Question: I am trying to exploit some features of R to plot some crypto data. I am trying to use some examples found at <URL>
but I am having an issue since on the Z axis I do not get any data. I have on the x,-axis time and price and I want to plot the volume on the z-axis (third column of the file). At the moment I do not see the z values of the volume.
I am sending the R script that I am using:
'''
library(tidyverse)
library(viridis)
library(rayshader)
library(ggplot2)
dec = "."
btcUSDT <- read.csv("test orderbook/data/BTC_USDT 20220720_r.txt",header=TRUE,sep=";",dec=dec,strip.white = TRUE)
head(btcUSDT)
class(btcUSDT$time)
class(btcUSDT$price)
class(btcUSDT$volume)
btcUSDT %>%
ggplot(aes(x = time, y = price) ) +
geom_tile(aes(fill = volume),size=1,color="black") +
scale_x_continuous("Time") +
scale_y_discrete("Price") +
ggtitle("USDT order book") +
labs(caption = "2022-07-23 data") +
theme(axis.text = element_text(size = 12),
title = element_text(size = 12,face="bold"),
panel.border= element_rect(size=2,color="black",fill=NA)) ->
nn_gg
plot_gg(nn_gg, multicore = TRUE, width = 6, height = 5.5, scale = 300,
background = "#afceff",shadowcolor = "#3a4f70")
'''
And I am sending a few rows of my sample data:
'''
head(btcUSDT)
time price volume
1 1.658332e+12 24177.8 1.533
2 1.658332e+12 24178.3 1.535
3 1.658332e+12 24179.1 3.650
4 1.658332e+12 24179.8 3.950
5 1.658332e+12 24179.9 4.241
6 1.658332e+12 24180.0 35.546
class(btcUSDT$time)
[1] "numeric"
class(btcUSDT$price)
[1] "numeric"
class(btcUSDT$volume)
[1] "numeric"
'''
And an image result that I get

Please note that samples from <URL> are reproduced properly in my R Studio so all libraries works fine.
The file with data that I am using is available here <URL>
Can anyone help to solve the problem?
Thanks
I have changed the data set and values of z axis are plotted but it seems that these have not the correct size (z values seems small). In the previous data set z ranges are [0.60] now are [0,300] and this is the new result that i get
<URL>
The R script is pretty much the same:
'''
library(tidyverse)
library(viridis)
library(rayshader)
library(ggplot2)
dec = "."
binancebtcUSDT <- read.csv("test orderbook/data/btcusdtbinance 20220720.csv",header=TRUE,sep=",",dec=dec,strip.white = TRUE)
head(binancebtcUSDT)
class(binancebtcUSDT$time)
class(binancebtcUSDT$price)
class(binancebtcUSDT$volume)
max(binancebtcUSDT$price)
min(binancebtcUSDT$price)
max(binancebtcUSDT$volume)
min(binancebtcUSDT$volume)
binancebtcUSDT %>%
ggplot(aes(x = time, y = price)) +
geom_tile(aes(color = volume),size=3, alpha= 0.1) +
scale_color_gradient(low = "dark red", high = "steelblue", na.value = NA) +
scale_x_continuous("Time", expand=c(0,0)) +
scale_y_discrete("Price", expand=c(0,0)) +
ggtitle("Binance BTC/USDT order book") +
labs(caption = "2022-07-20 data") +
coord_cartesian(ylim=c(23418.3, 24196.3), xlim=c(1658331502525,1658339456644)) +
theme(axis.text = element_text(size = 12),
title = element_text(size = 12,face="bold"),
panel.border= element_rect(size=2,color="black",fill=NA)) ->
binance_plt
plot_gg(binance_plt, multicore = TRUE, width = 6, height = 5.5, scale = 300,
background = "#afceff",shadowcolor = "#3a4f70")
'''
I have tried to change the scale in plot_gg but only the z scale outside the plot changes. This is the new dataset that I am using <URL>
Any idea to solve the new issue? Thanks
I have found out that the data set contains a few elements in the range 100-300 and this causes such representation issue. Is there a way to change the scale of the z values?
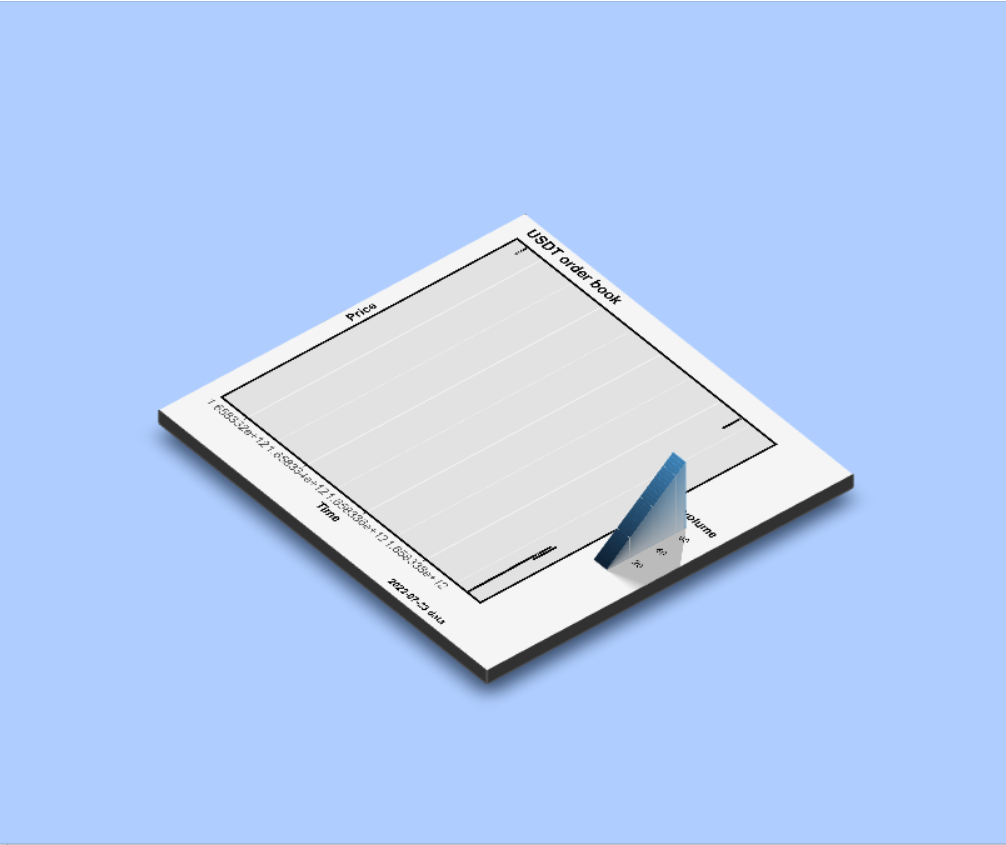
Answer: looks like "'fill'" is not the right argument for 'geom_tile': you need to use 'color':
'''
btcUSDT %>%
ggplot(aes(x = time, y = price) ) +
#geom_point(aes(color=volume))+
geom_tile(aes(color = volume),size=3, alpha= 0.1)+
scale_color_gradient(low = "dark red", high = "steelblue", na.value = NA)
'''
<URL>